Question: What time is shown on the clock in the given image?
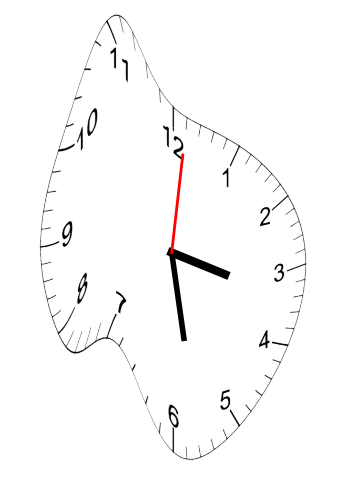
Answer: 03:28:01